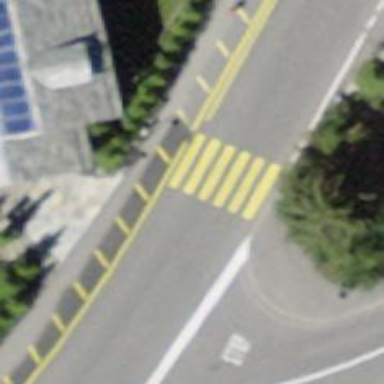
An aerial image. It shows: Marked road crossing.